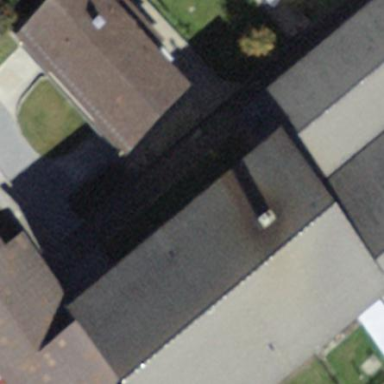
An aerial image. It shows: School building with gabled roof.